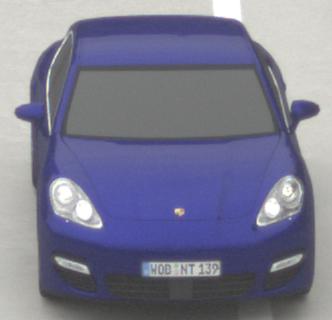
Make: Porsche
Model: Panamera
Detailed model: Panamera (970)
Model produced from: 2010/05
Model produced until: 2013/04
Doors: 5
Color: blue
Road condition: dry road
Daytime: midday
Contrast: low contrast